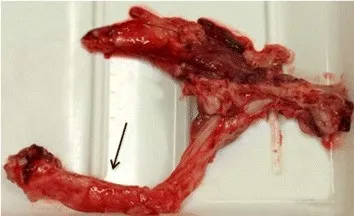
The ossified left renal artery.
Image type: medical_photograph (other_medical_photograph)